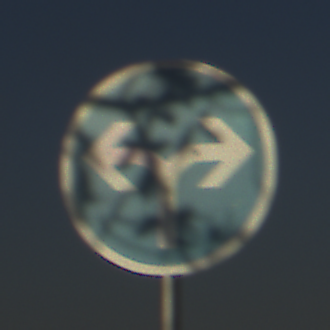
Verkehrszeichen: VorgeschriebeneFahrtrichtungRechtsOderLinks
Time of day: MorningAfternoon
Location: Outdoor (Nature)
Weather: Clear
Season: NotSpecified
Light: Natural